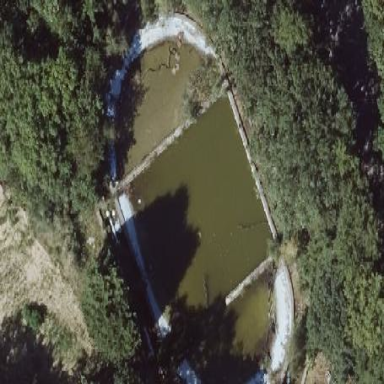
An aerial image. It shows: Swimming pool located in leisure land.